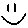
Label: smiley face